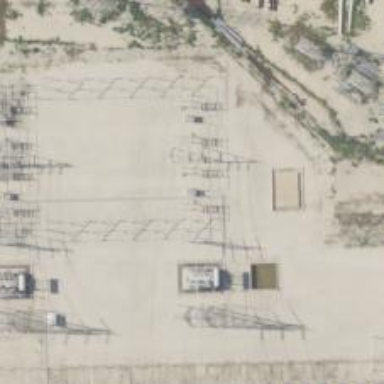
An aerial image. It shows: Switch for power supply.